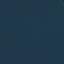
Land use / land cover class: SeaLake